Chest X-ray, AP view. Patient: 51 years old, sex F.
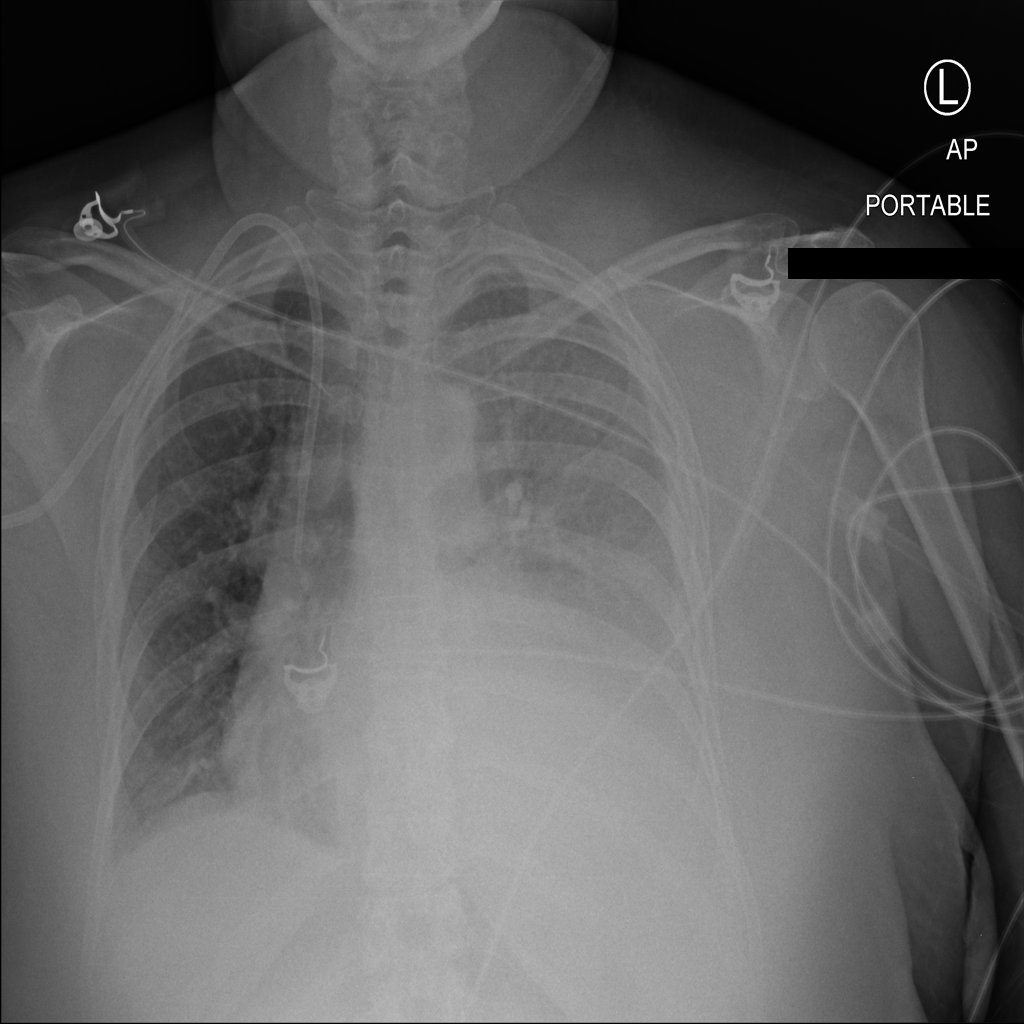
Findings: No Finding